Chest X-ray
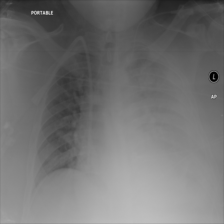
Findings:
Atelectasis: negative
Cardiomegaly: negative
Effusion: positive
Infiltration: negative
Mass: negative
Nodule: negative
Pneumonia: negative
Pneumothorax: negative
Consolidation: negative
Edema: negative
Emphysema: negative
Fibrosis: negative
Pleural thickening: negative
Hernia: negative